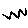
Label: zigzag